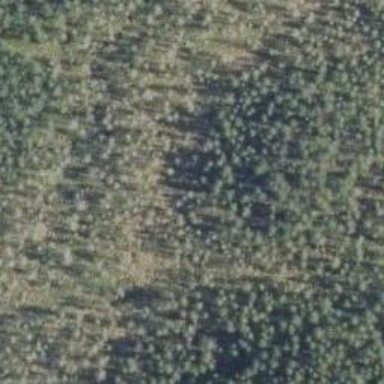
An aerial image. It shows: Needle-leaved woodland.